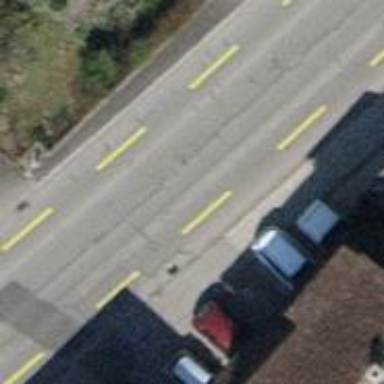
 and there is sidewalk on the left side."